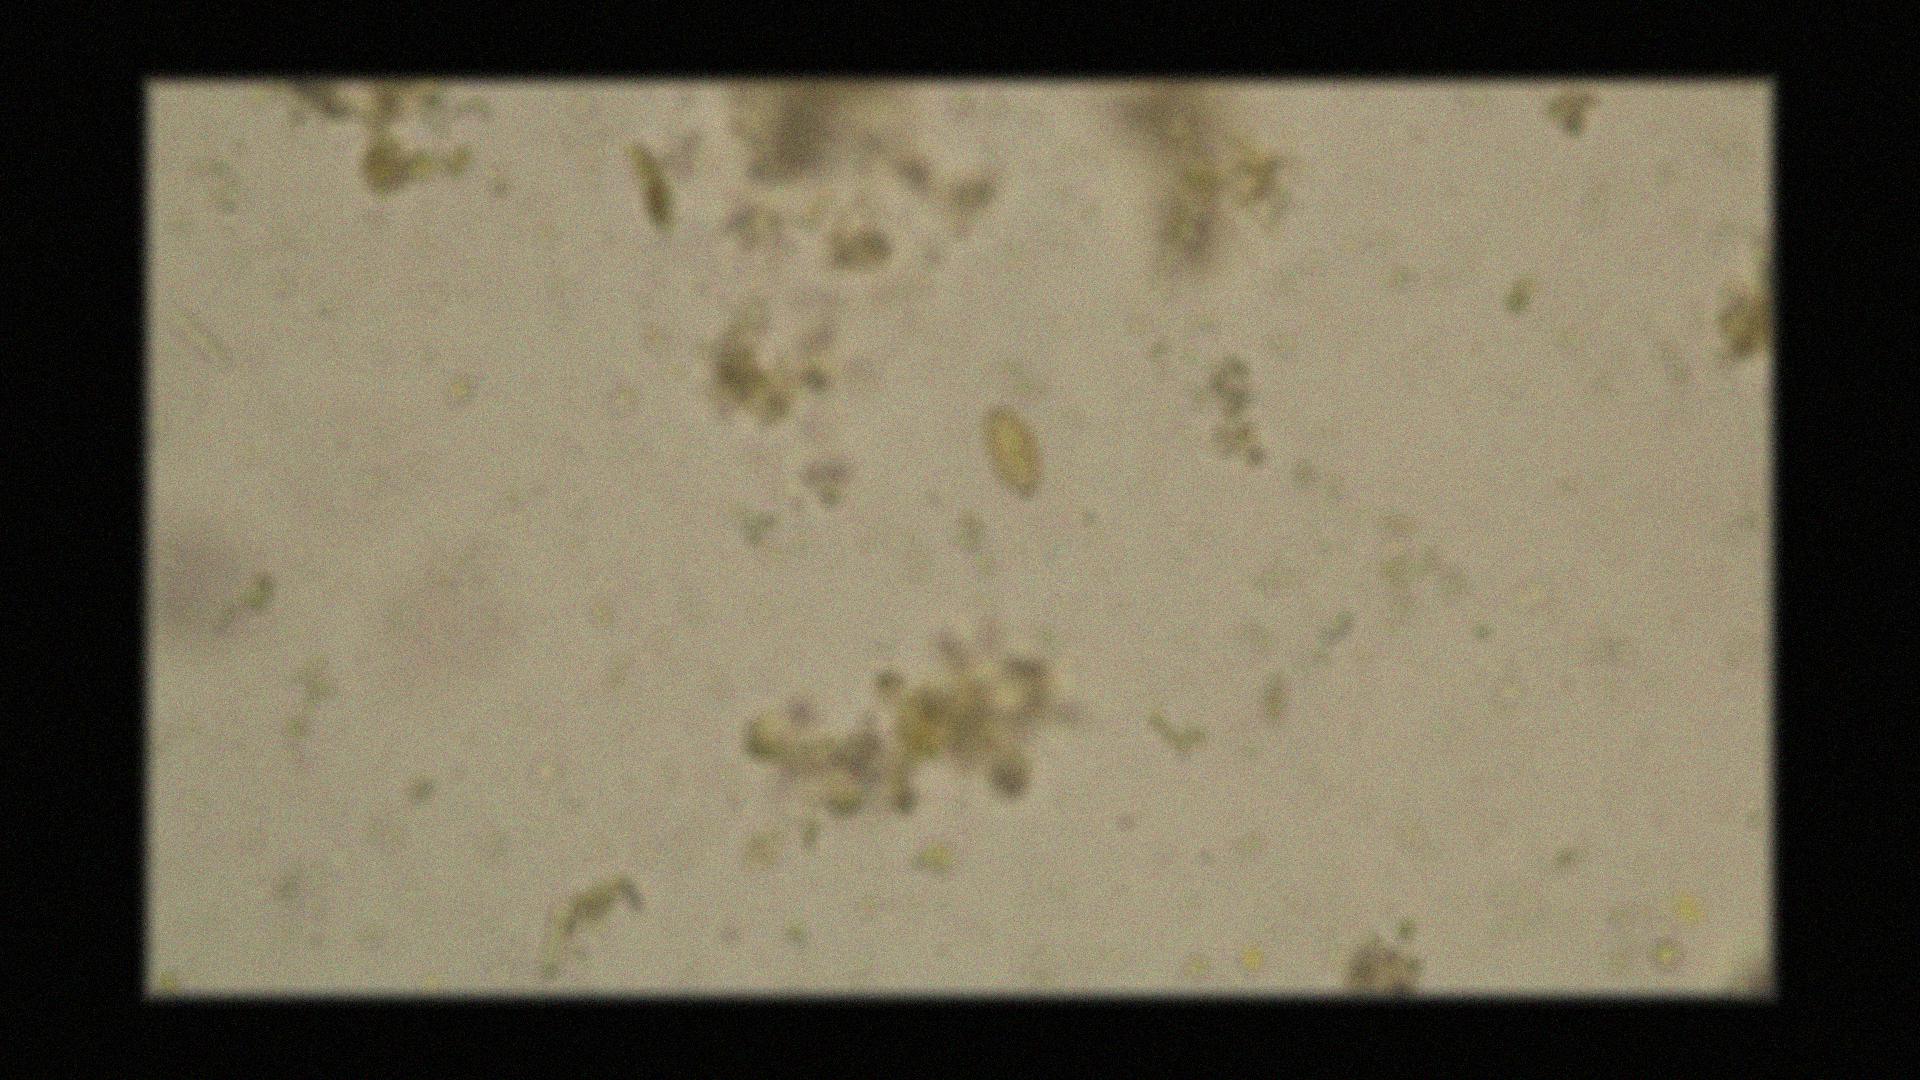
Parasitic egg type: Opisthorchis viverrine